Question: For some project templates (ASP.NET MVC, WPF MVVM app...), Visual Studio 2008 prompts the user if he wants to create a test project :

However, in the list of test frameworks, only "Visual Studio Unit Test" is available. I'd like to be able to choose NUnit instead... Is this possible, and how ?
I installed TestDriven.NET, but it doesn't change anything...
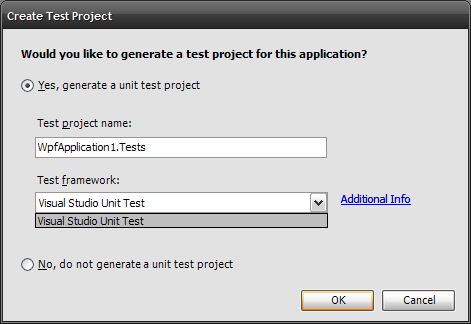
Answer: Maybe this thread will help
<URL>